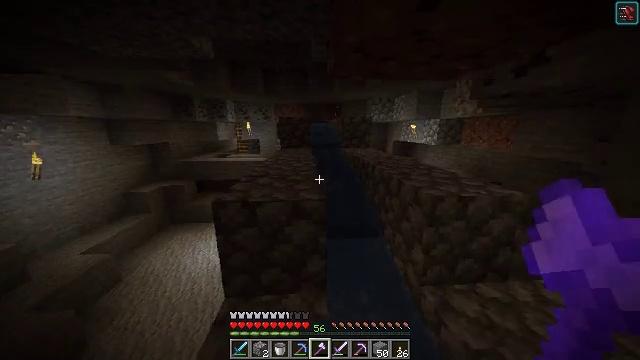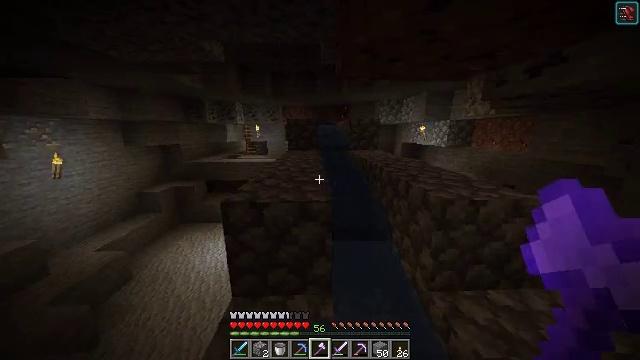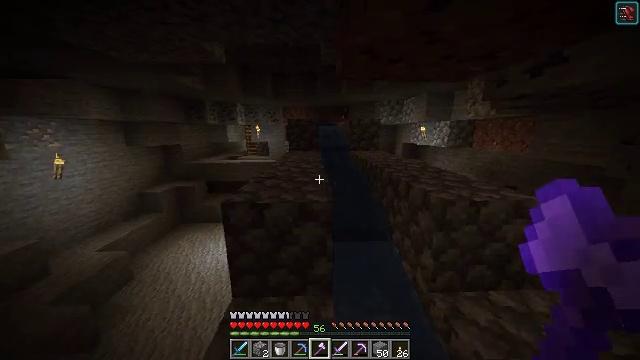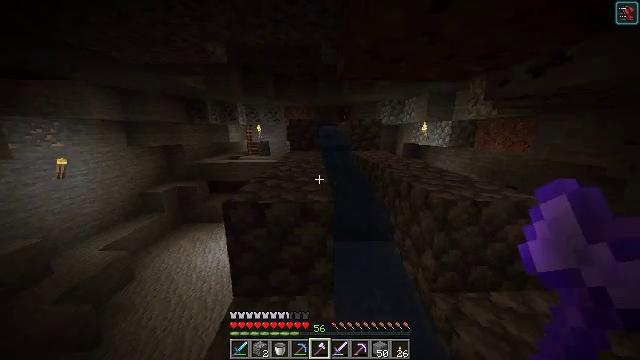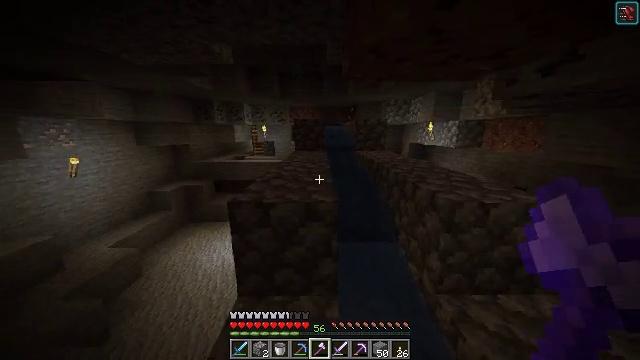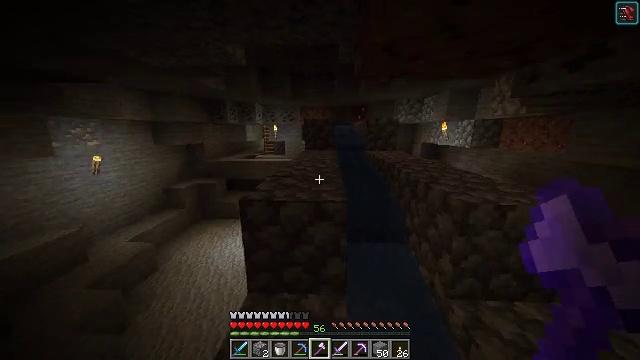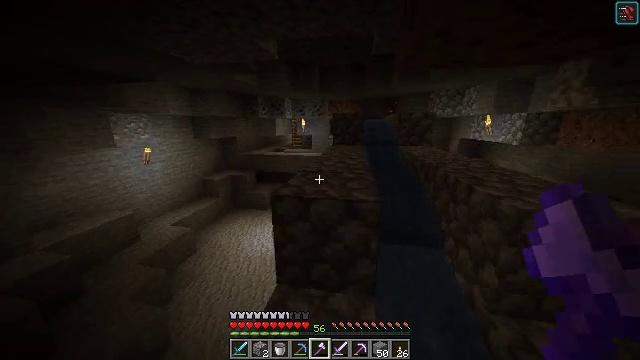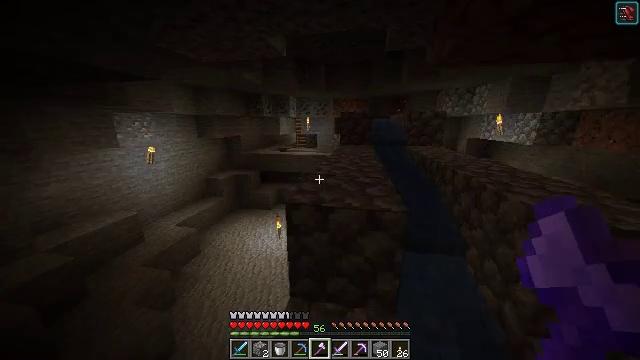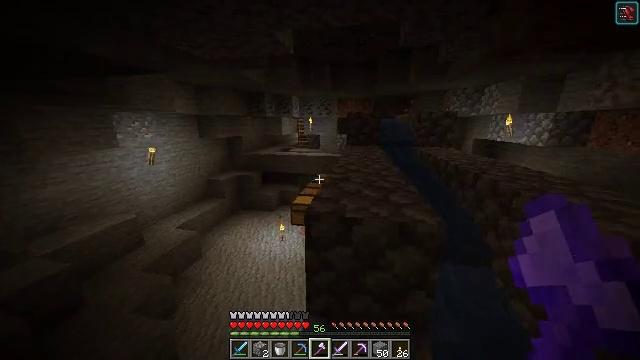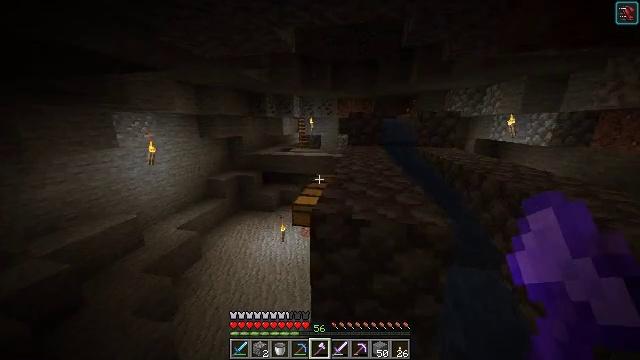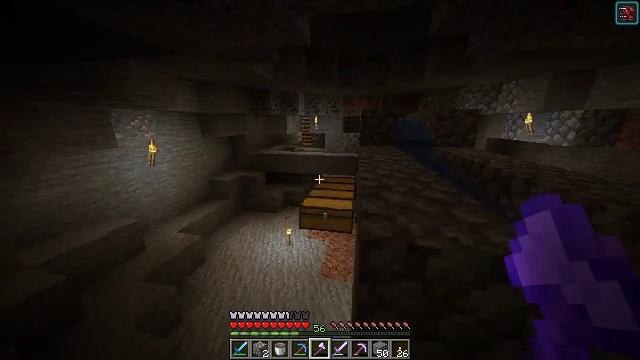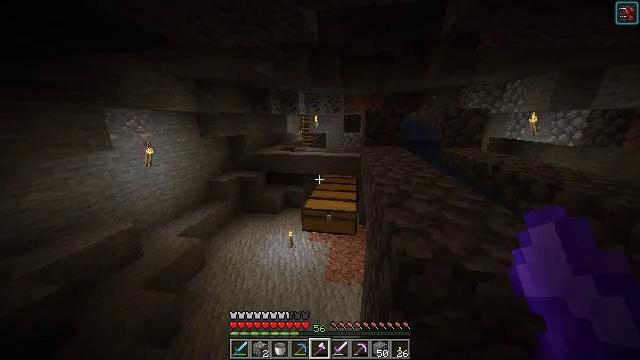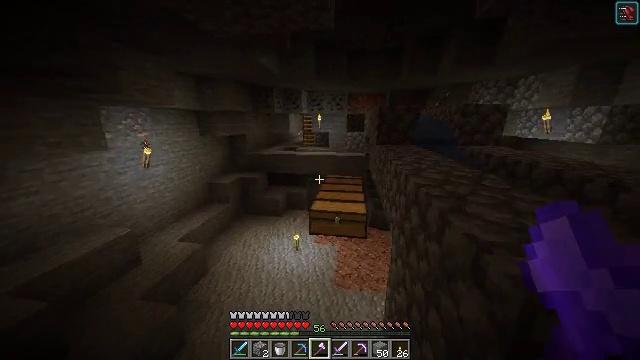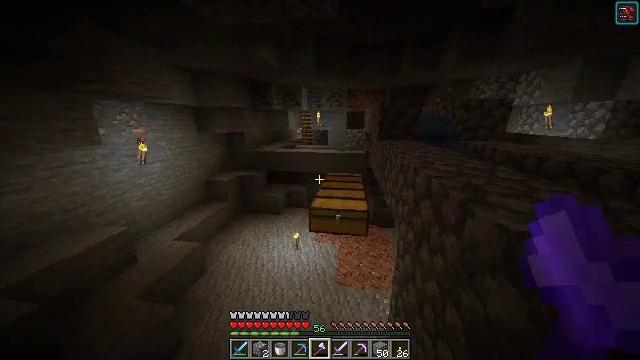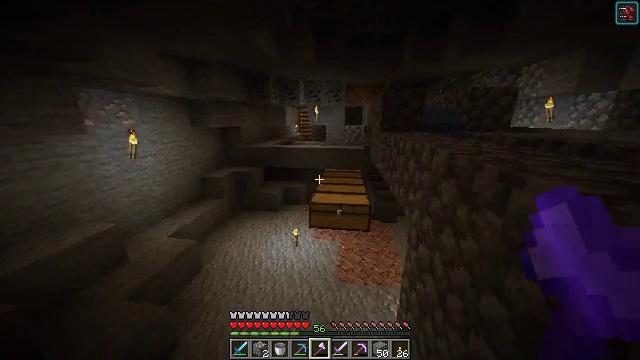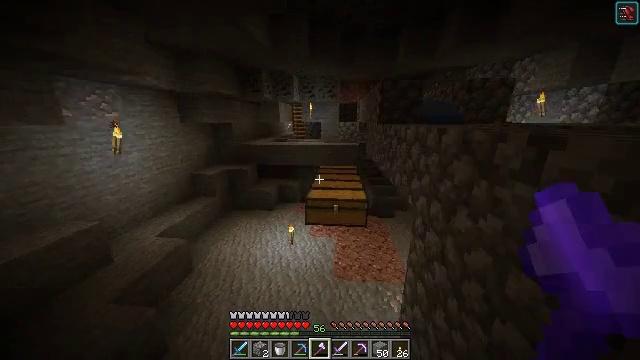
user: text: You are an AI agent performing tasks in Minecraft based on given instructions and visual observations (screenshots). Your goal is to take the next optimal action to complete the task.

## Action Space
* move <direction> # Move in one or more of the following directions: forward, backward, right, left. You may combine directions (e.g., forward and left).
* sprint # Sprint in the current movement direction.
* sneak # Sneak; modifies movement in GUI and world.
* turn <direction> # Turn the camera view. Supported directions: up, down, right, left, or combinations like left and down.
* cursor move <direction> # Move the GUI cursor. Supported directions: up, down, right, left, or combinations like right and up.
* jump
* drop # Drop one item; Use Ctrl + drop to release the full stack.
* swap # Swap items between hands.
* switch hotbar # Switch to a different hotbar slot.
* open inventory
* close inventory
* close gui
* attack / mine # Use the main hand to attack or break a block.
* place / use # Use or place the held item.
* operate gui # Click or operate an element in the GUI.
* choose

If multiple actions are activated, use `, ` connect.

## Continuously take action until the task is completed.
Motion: motion action
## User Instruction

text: Harvest the hopper from its place.
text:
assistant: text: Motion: turn left
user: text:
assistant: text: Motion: no_op
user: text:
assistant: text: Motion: no_op
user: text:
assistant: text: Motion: turn left
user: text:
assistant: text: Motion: turn left
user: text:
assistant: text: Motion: move forward and move left, turn left and down
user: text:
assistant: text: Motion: move forward and move left
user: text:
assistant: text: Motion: move forward and move left
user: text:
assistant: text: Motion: move forward and move left
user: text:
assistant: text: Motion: move forward and move left
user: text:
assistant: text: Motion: move forward and move left
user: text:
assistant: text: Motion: move forward and move left
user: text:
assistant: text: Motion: move forward
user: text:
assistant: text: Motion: move forward, turn right
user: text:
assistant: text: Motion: move forward, turn right
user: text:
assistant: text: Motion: move forward, turn right and up
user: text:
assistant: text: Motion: move forward, turn right and up
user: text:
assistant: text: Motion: move forward, turn right and up
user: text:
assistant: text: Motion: move forward and move right, turn right
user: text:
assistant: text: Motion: move forward and move right
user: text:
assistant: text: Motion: move forward and move right
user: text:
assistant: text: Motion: move forward and move right
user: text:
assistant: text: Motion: move forward and move right
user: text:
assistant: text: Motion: move forward and move right
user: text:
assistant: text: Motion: move forward and move right
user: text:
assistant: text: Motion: move forward and move right
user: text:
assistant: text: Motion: move forward and move right
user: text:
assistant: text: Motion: move forward
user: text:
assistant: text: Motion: move forward
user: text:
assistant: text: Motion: move forward